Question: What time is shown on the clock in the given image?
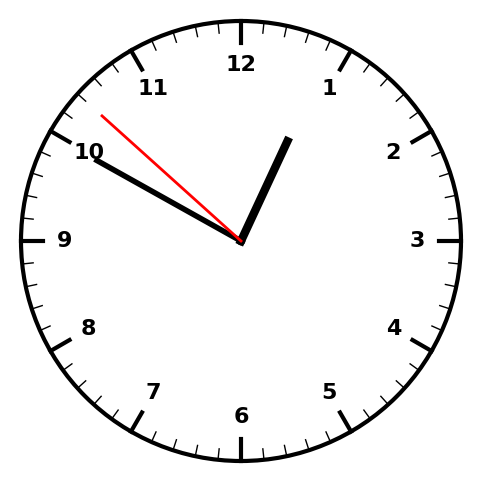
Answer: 12:49:52